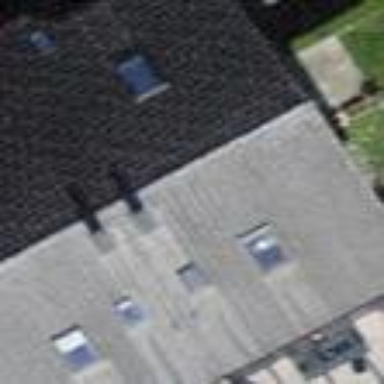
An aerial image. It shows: Building with tile roof.